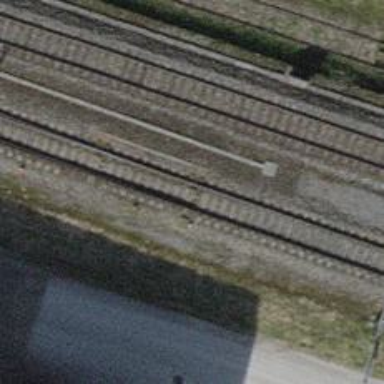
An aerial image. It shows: Railway switch.